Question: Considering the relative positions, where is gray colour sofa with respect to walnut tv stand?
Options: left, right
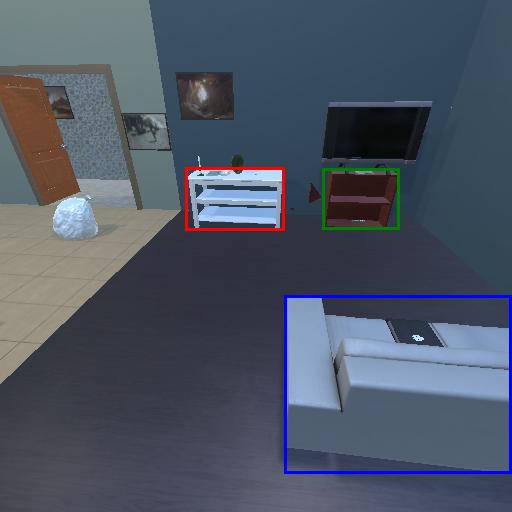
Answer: left